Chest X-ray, AP view. Patient: 57 years old, sex M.
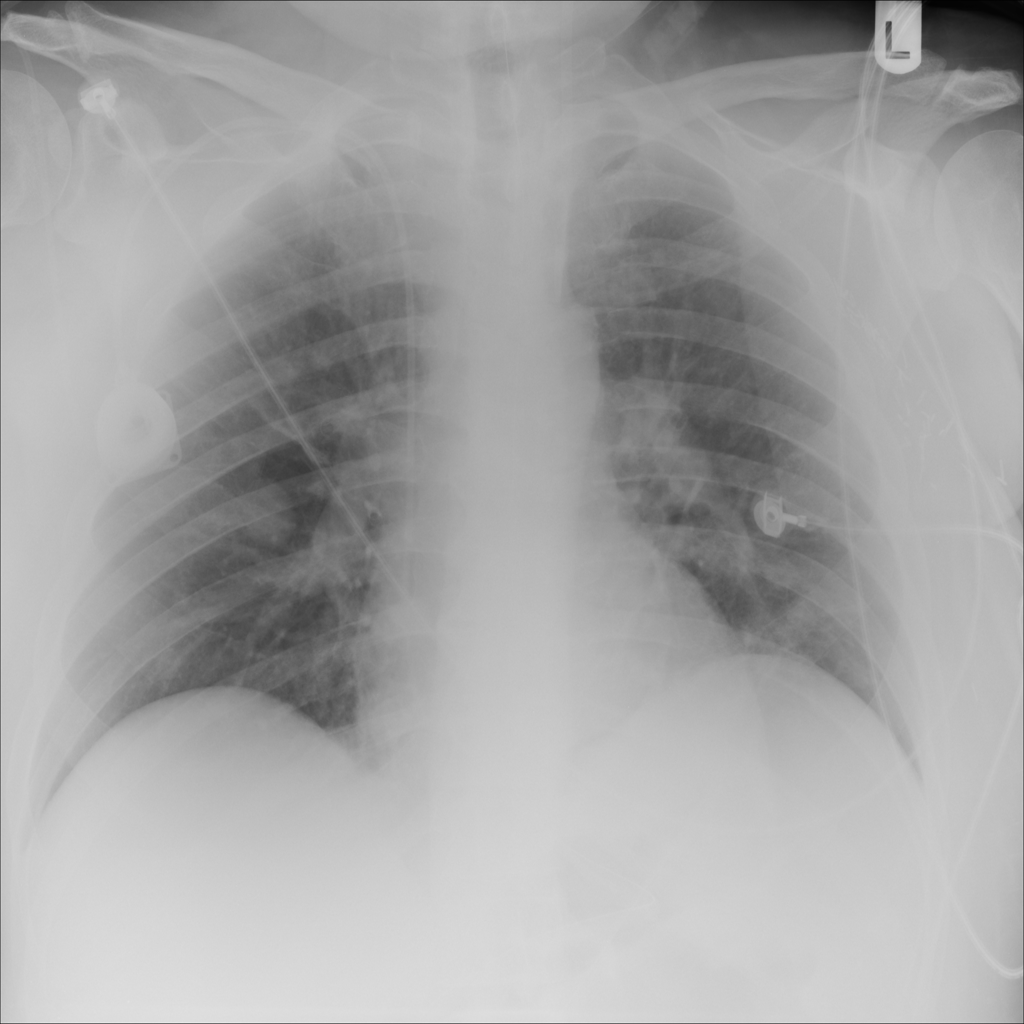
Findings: No Finding